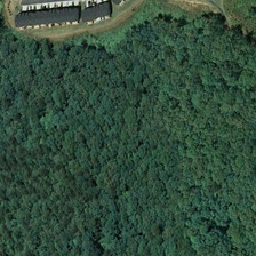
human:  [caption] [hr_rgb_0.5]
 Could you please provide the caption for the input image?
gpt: There are two grey houses next to the forest.

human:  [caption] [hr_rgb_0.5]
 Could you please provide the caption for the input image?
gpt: There is a colorful house near the forest.

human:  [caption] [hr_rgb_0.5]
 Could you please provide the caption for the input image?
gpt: There are two gray houses beside the woods.

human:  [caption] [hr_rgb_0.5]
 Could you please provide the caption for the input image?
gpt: There are two grey houses near a forest.

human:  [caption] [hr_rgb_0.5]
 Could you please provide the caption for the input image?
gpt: There are two gray houses beside the forest.